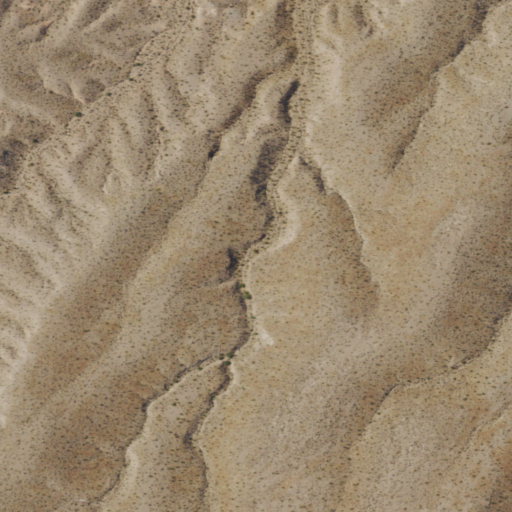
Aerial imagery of valley in Nevada named Bitter Spring Valley containing grassland and shrub